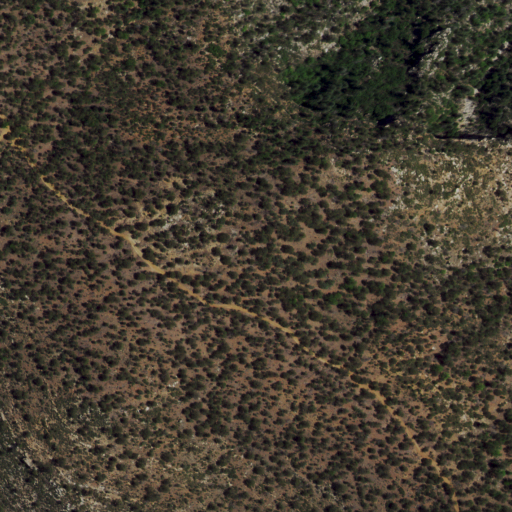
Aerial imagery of ridge(s) in New Mexico named Big Canyon Ridge containing evergreen forest and shrub